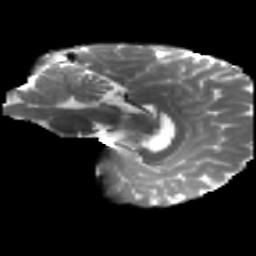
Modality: T2w
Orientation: sagittal
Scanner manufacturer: siemens
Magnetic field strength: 3 T
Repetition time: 4.16 s
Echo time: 0.0806 s